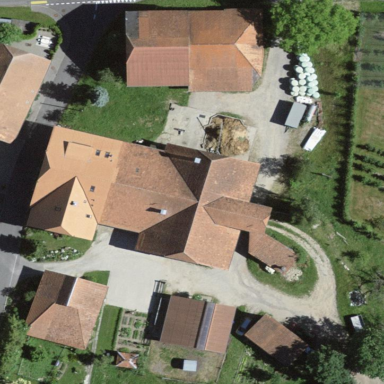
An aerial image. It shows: Farmyard area.